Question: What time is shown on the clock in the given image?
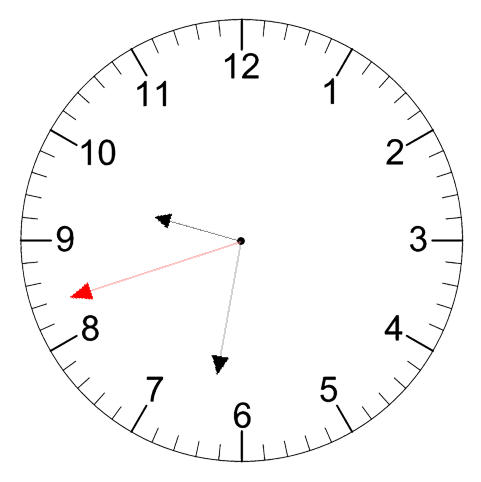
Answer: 09:31:42